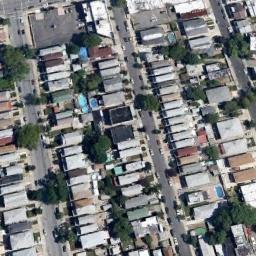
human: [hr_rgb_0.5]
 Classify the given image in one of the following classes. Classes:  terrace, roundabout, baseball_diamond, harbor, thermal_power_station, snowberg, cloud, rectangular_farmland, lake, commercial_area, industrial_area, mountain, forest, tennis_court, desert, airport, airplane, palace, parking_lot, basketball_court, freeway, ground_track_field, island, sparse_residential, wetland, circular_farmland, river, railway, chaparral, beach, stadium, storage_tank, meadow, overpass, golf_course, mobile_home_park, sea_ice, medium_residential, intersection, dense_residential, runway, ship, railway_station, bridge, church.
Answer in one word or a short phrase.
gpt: dense_residential